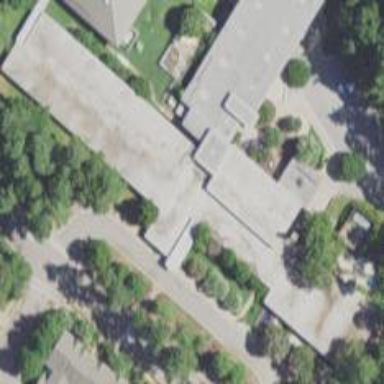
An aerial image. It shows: Commercial building that serves as school.